Aerial crown-view tile of a tropical tree (Barro Colorado Island, Panama), acquired 20250217:
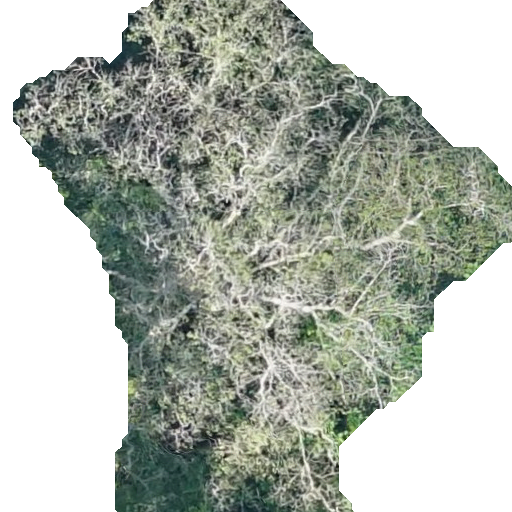
Species: Hura crepitans
GBIF accepted scientific name: Hura crepitans
Crown area: 250.558 m²